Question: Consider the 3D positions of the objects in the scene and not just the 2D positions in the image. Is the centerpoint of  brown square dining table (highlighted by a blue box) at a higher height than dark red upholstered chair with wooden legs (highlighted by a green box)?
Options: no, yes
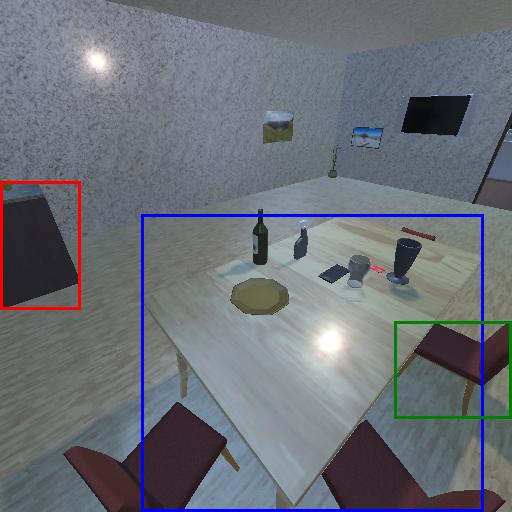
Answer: no